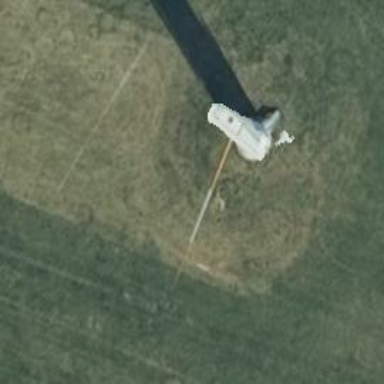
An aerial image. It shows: Wind turbine power generator.